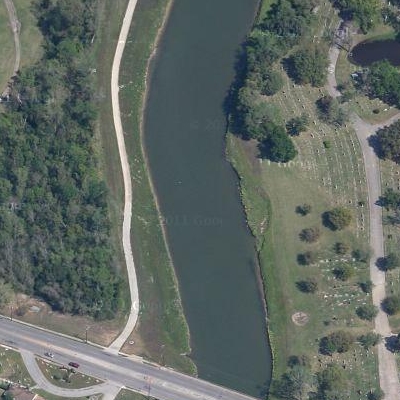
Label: RiverLake